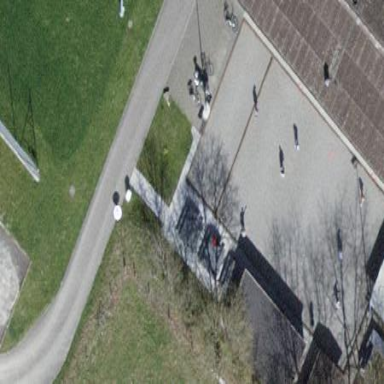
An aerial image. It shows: Pitch designated for boules game.